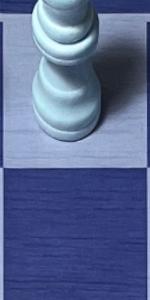
Label: Empty